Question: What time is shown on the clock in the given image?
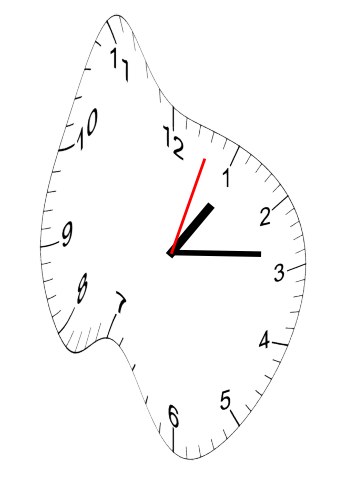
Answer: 01:14:03